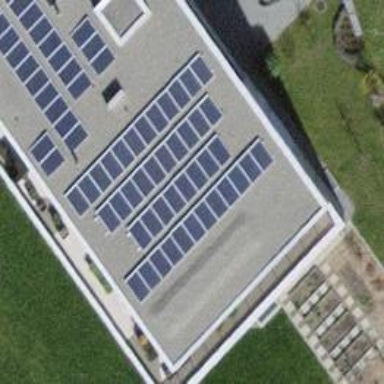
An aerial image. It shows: Solar power generator.